Group 1:
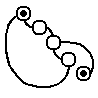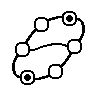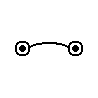
Group 2:
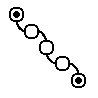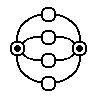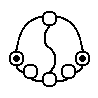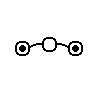
Rule separating the two groups: First to move wins vs. first to move loses.
Concepts: capture_game
Comments: In the depicted "capture game", the objective is to capture your opponent's piece by moving to a node they are occupying. Players take turns moving their pieces. You can only move to a node that is linked to yours. All examples are "boards" where either player can force a win, depending on who moves first.

Players are assumed to be making optimal choices.
Author: Leo Crabbe